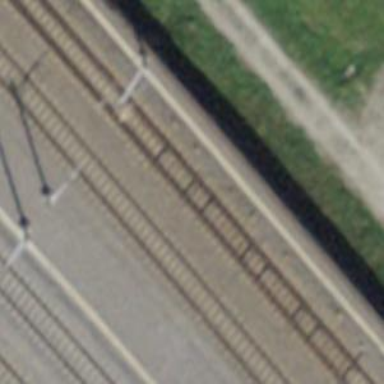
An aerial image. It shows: Railway switch.